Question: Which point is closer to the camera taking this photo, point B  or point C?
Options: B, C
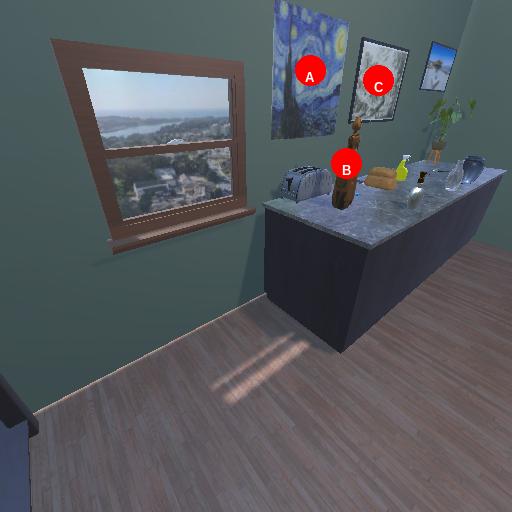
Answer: B